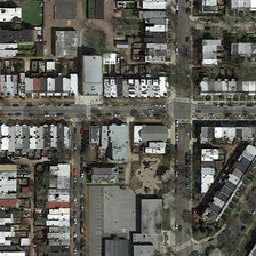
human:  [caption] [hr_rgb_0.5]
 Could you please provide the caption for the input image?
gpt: There are many gray apartment buildings, with different shadows at the intersection, surrounded by bare trees.

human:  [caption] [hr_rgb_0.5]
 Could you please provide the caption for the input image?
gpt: Here are many grey apartments with different shades at the intersection with naked trees around.

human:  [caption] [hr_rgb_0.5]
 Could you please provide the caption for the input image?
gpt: Here is a building of many grey apartments of different shades at the intersection with bare trees.

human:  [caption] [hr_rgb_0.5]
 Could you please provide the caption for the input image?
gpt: There are a lot of gray apartment buildings with different shadows at the intersection, surrounded by bare trees.

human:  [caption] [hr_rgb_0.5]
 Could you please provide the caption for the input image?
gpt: There are many different shadows in the bare tree apartment.